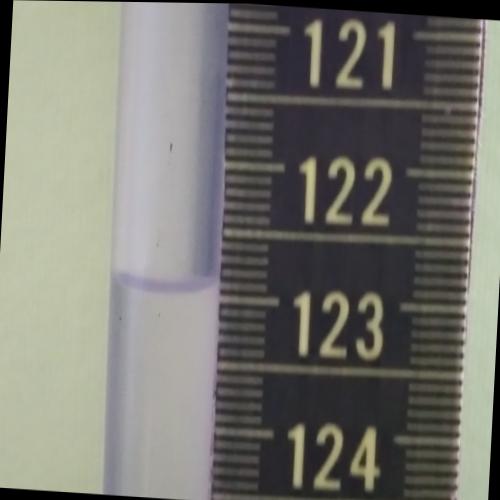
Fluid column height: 122.9 cm